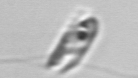
Label: Chrysochromulina_lanceolata